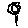
Label: flower